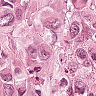
Metastatic tissue present: yes